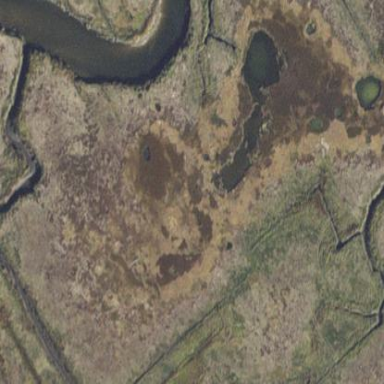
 forming natural and beautiful landscape."